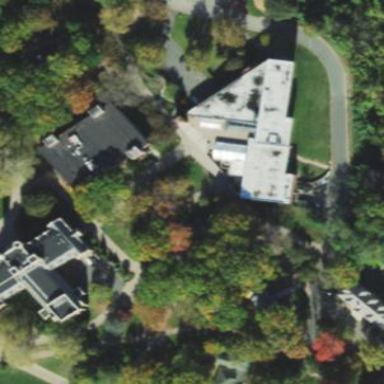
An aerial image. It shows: College building.